Field crop: maize
Growth stage: 2
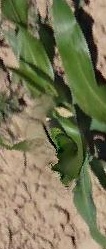
Species: maize